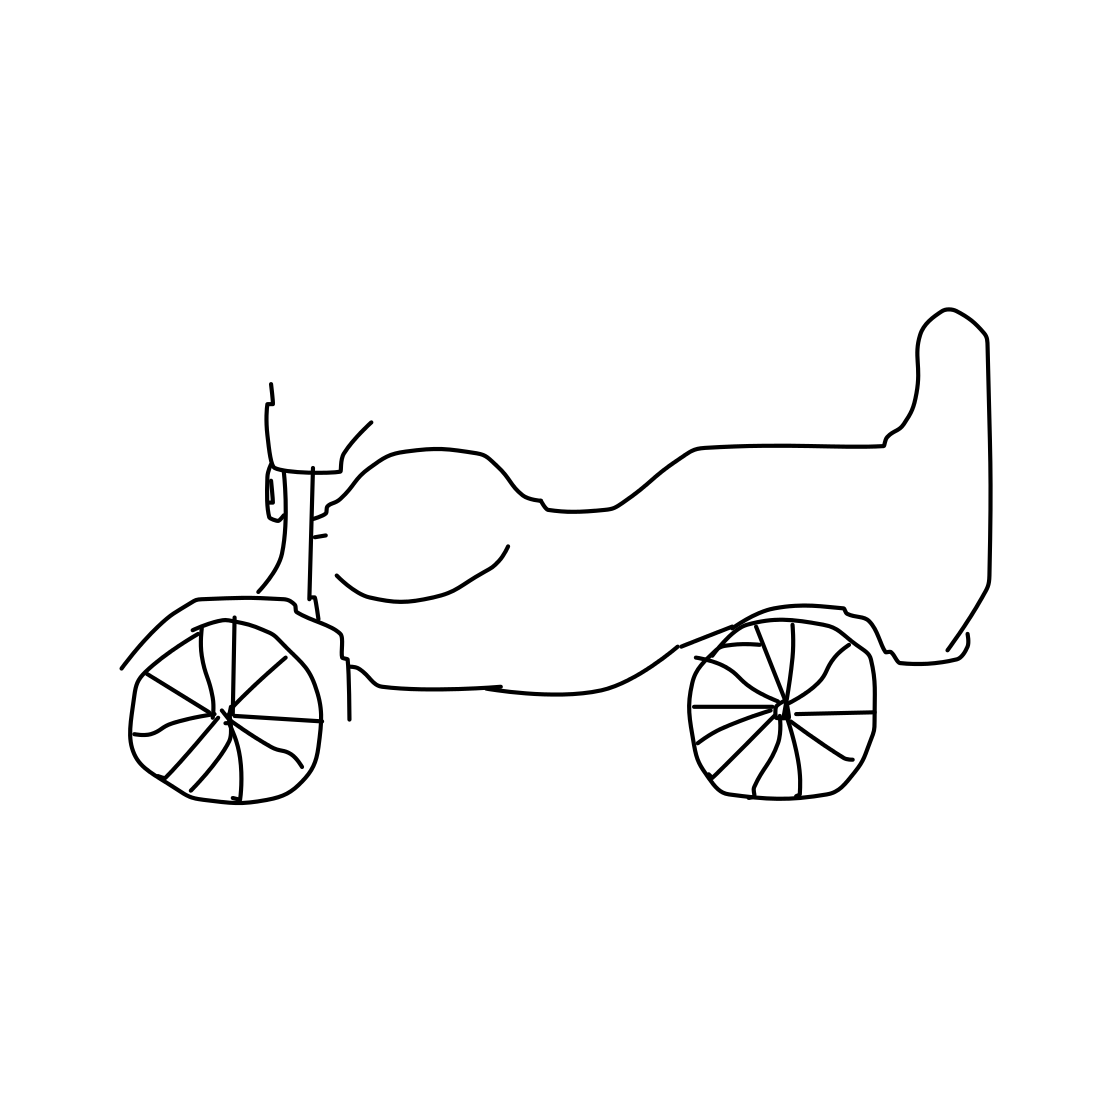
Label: motorbike